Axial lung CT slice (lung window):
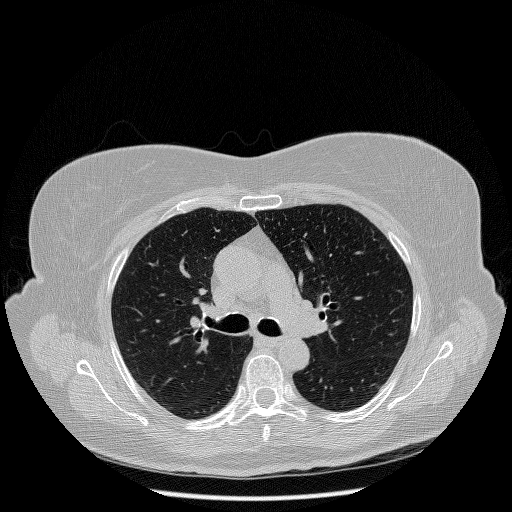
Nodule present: no